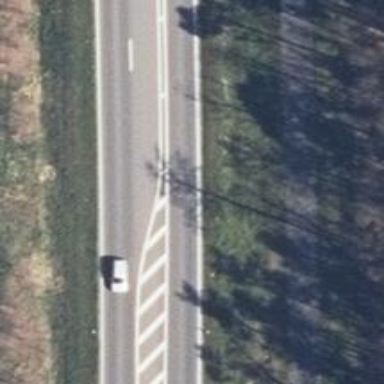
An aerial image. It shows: Asphalt road classified as primary highway.